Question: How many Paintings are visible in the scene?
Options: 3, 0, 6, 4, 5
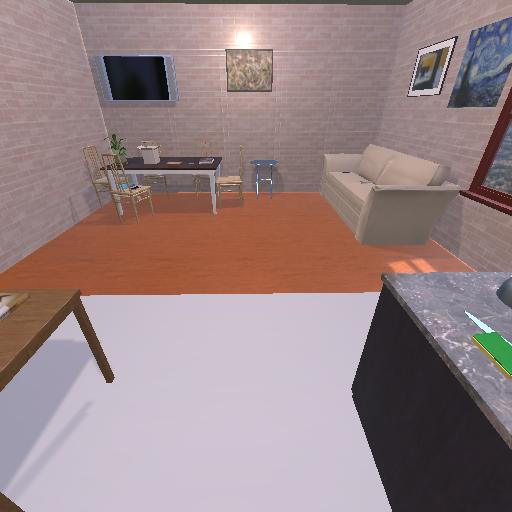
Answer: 3